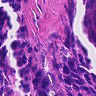
Metastatic tissue present: no